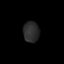
Tissue: lung
Cell type: Epithelial cells
Senescence score: 0.2327
Nuclear area (px): 324
Mean DAPI intensity: 43.491